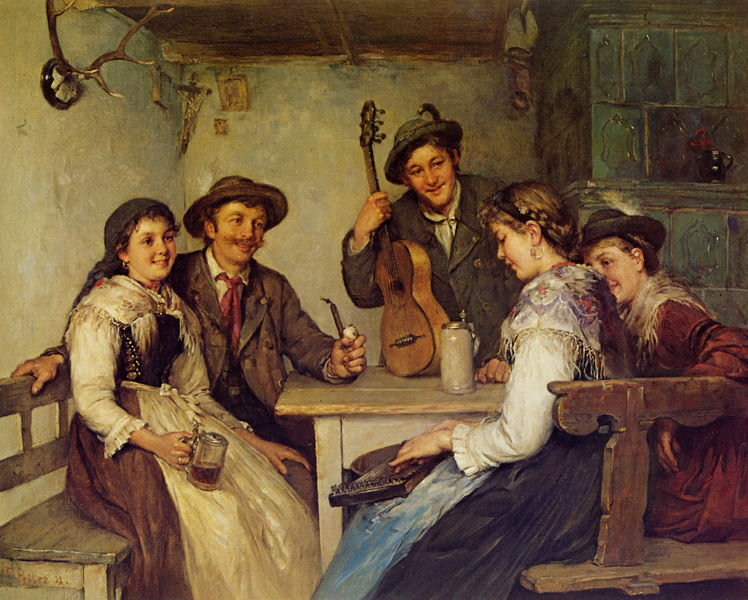
Titel: Beim Zitherspiel
Künstler: Friedrich Prölss
Standort: München
Institution: Das Haus der Gemälde
Schlagwörter: blau, feder, gemälde, hand, mann, weiß, frauen, grün, menschen, mädchen, sitzen, wäsche, abend, fenster, frau, frisur, glas, hell, holz, hut, hüte, kleid, kleider, männer, nase, ohrring, raum, schmuck, stuhl, tisch, zimmer, rot, tuch, gesellschaft, bart, feier, hemd, jacke, kneipe, lokal, mütze, wand, wirtschaft, bluse, federn, innenraum, instrument, öl, fransen, interieur, tücher, decke, familie, paar, gitarre, musik, bauern, genre, kamin, kinder, landleben, ofen, krug, vase, fell, lächeln, schürze, topf, magd, bilder, ecke, lehne, genrebild, mieder, bäuerin, hemden, schürzen, tag, bank, ölgemälde, braut, schnurbart, runde, spielen, zopf, krawatte, pfeife, rauchen, halstuch, musikzimmer, musizieren, stube, lächelnd, stola, freude, bauer, becher, lachen, bierkrug, zinn, buch, bayern, kreuz, jacken, bier, heiter, kacheln, bänke, tracht, biedermeier, küche, seiten, krüge, christus, geflochten, landhaus, ohring, kruzifix, trachten, holzbank, fröhlich, laute, pfeiffe, geweih, defregger, dirndl, filz, gamsbart, glück, gasthaus, humpen, musikant, wirtshaus, kachelofen, bauernstube, herrgottswinkel, knecht, filzhut, maß, hackbrett, zither, zitter, fesch, hirschgeweih, volksmusik, geselligkeit, wirtsstube, flirten, bierkrüge, bierglas, bänke tische, eckbank, eckee, lachend, männerf, masskrug, jugendliche, herrgott, gittare, musil, hausmusik, geflochtene zöpfe, ruben, masskrub, fröhliche runde, tisch#zither